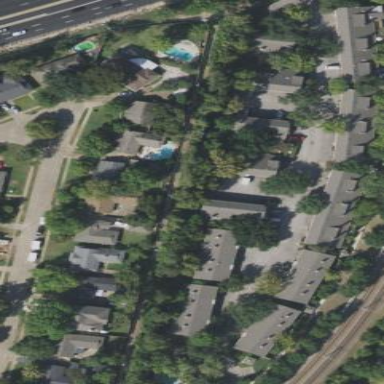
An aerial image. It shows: Condominium in residential area.